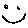
Label: smiley face